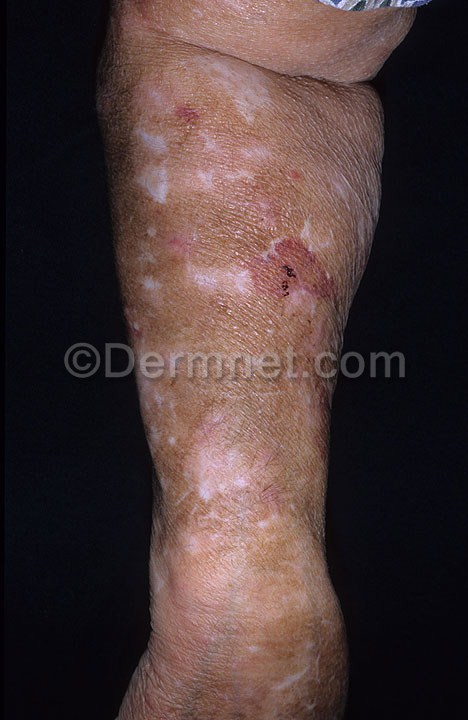
Disease: Light Diseases and Disorders of Pigmentation